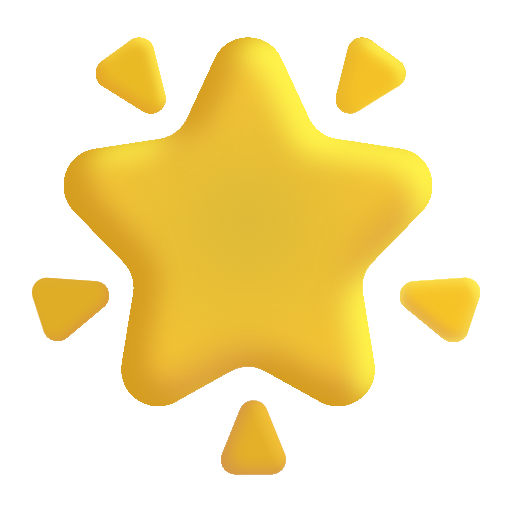
glowing star color